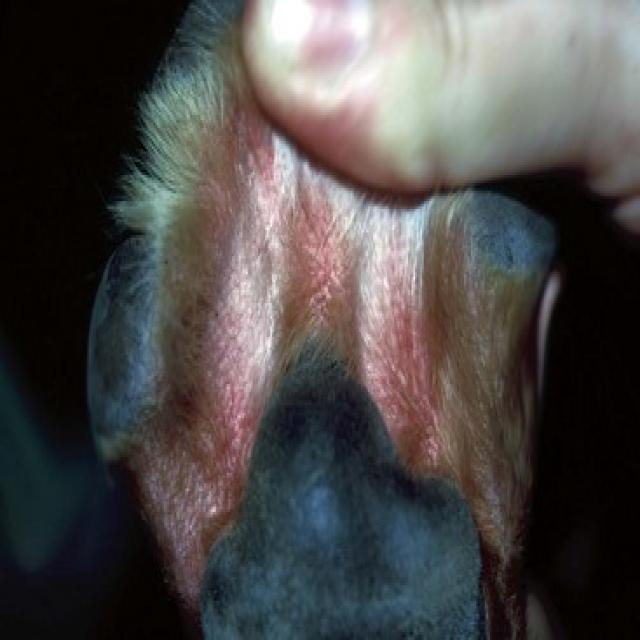
Canine hypersensitivity reaction — allergic skin response with urticaria, erythema, pruritus, and angioedema. May be food, environmental, or flea allergy related.